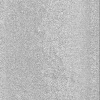
Atmospheric dust classification: dusty